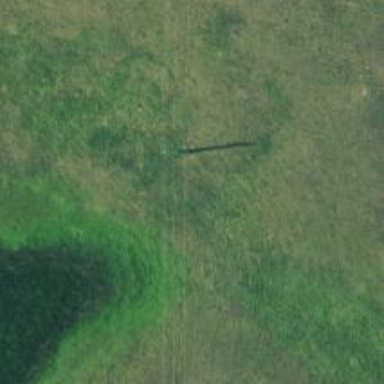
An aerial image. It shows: Power pole.